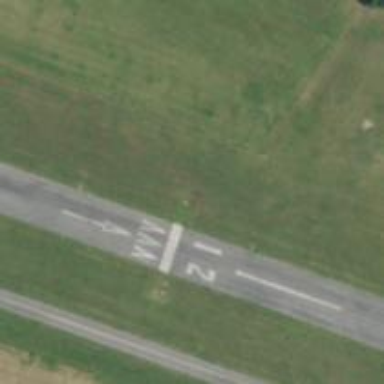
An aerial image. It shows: Displaced threshold runway at the airport.